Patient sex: M
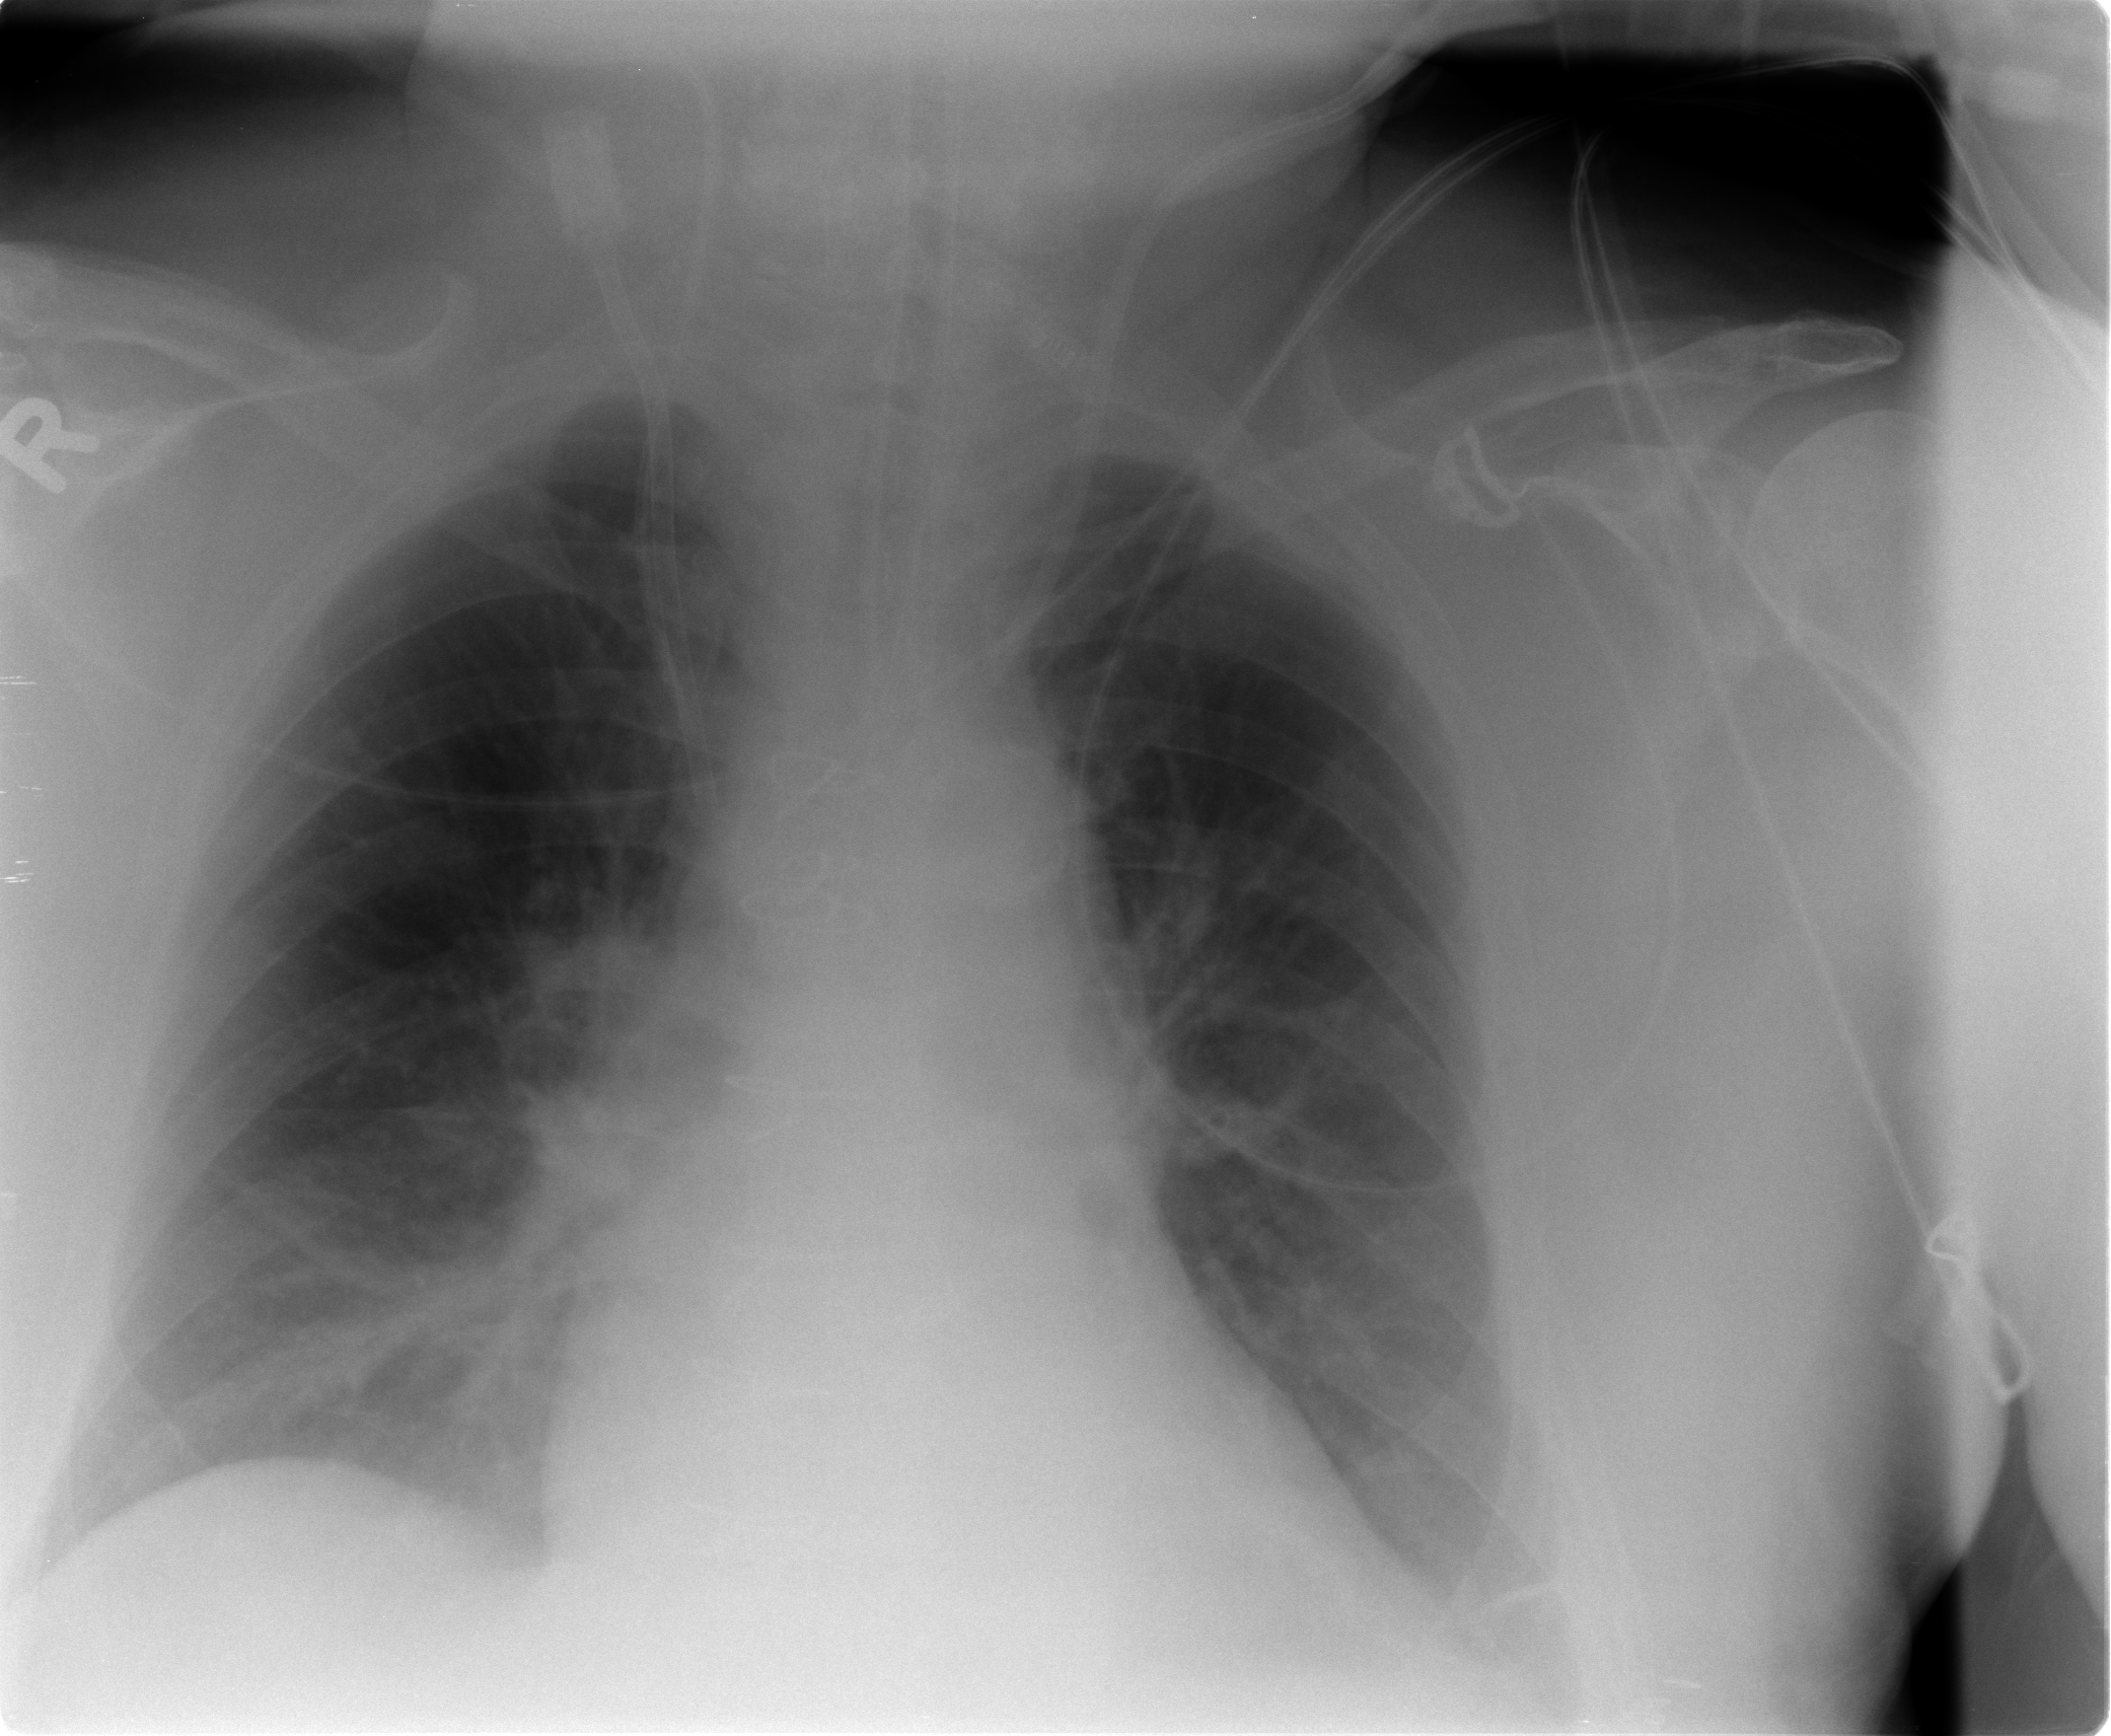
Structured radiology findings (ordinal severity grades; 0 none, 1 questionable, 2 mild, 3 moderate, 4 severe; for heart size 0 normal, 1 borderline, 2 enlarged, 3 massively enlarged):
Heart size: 0
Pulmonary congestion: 0
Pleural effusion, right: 0
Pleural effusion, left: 1
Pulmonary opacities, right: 0
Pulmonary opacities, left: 0
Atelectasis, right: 1
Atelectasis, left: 1